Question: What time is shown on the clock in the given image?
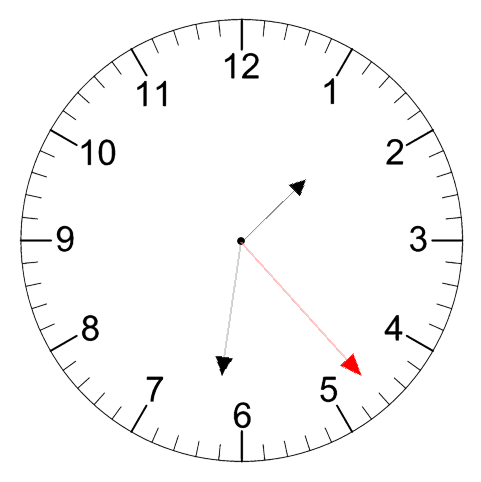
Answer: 01:31:23